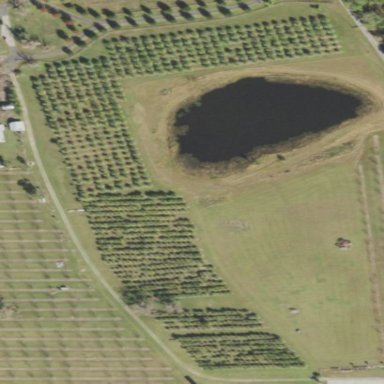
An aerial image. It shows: Plant nursery with trees.